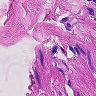
Metastatic tissue present: no